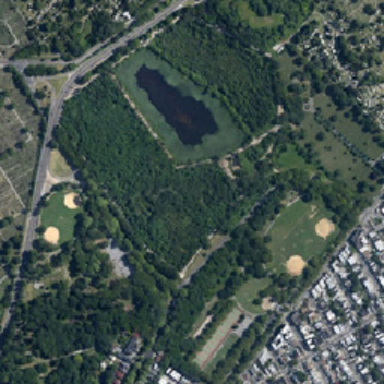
There is a park with a green tree and a pond near the building .